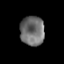
Tissue: prostate
Cell type: Epithelial cells
Senescence score: 0.2546
Nuclear area (px): 705
Mean DAPI intensity: 110.543